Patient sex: M
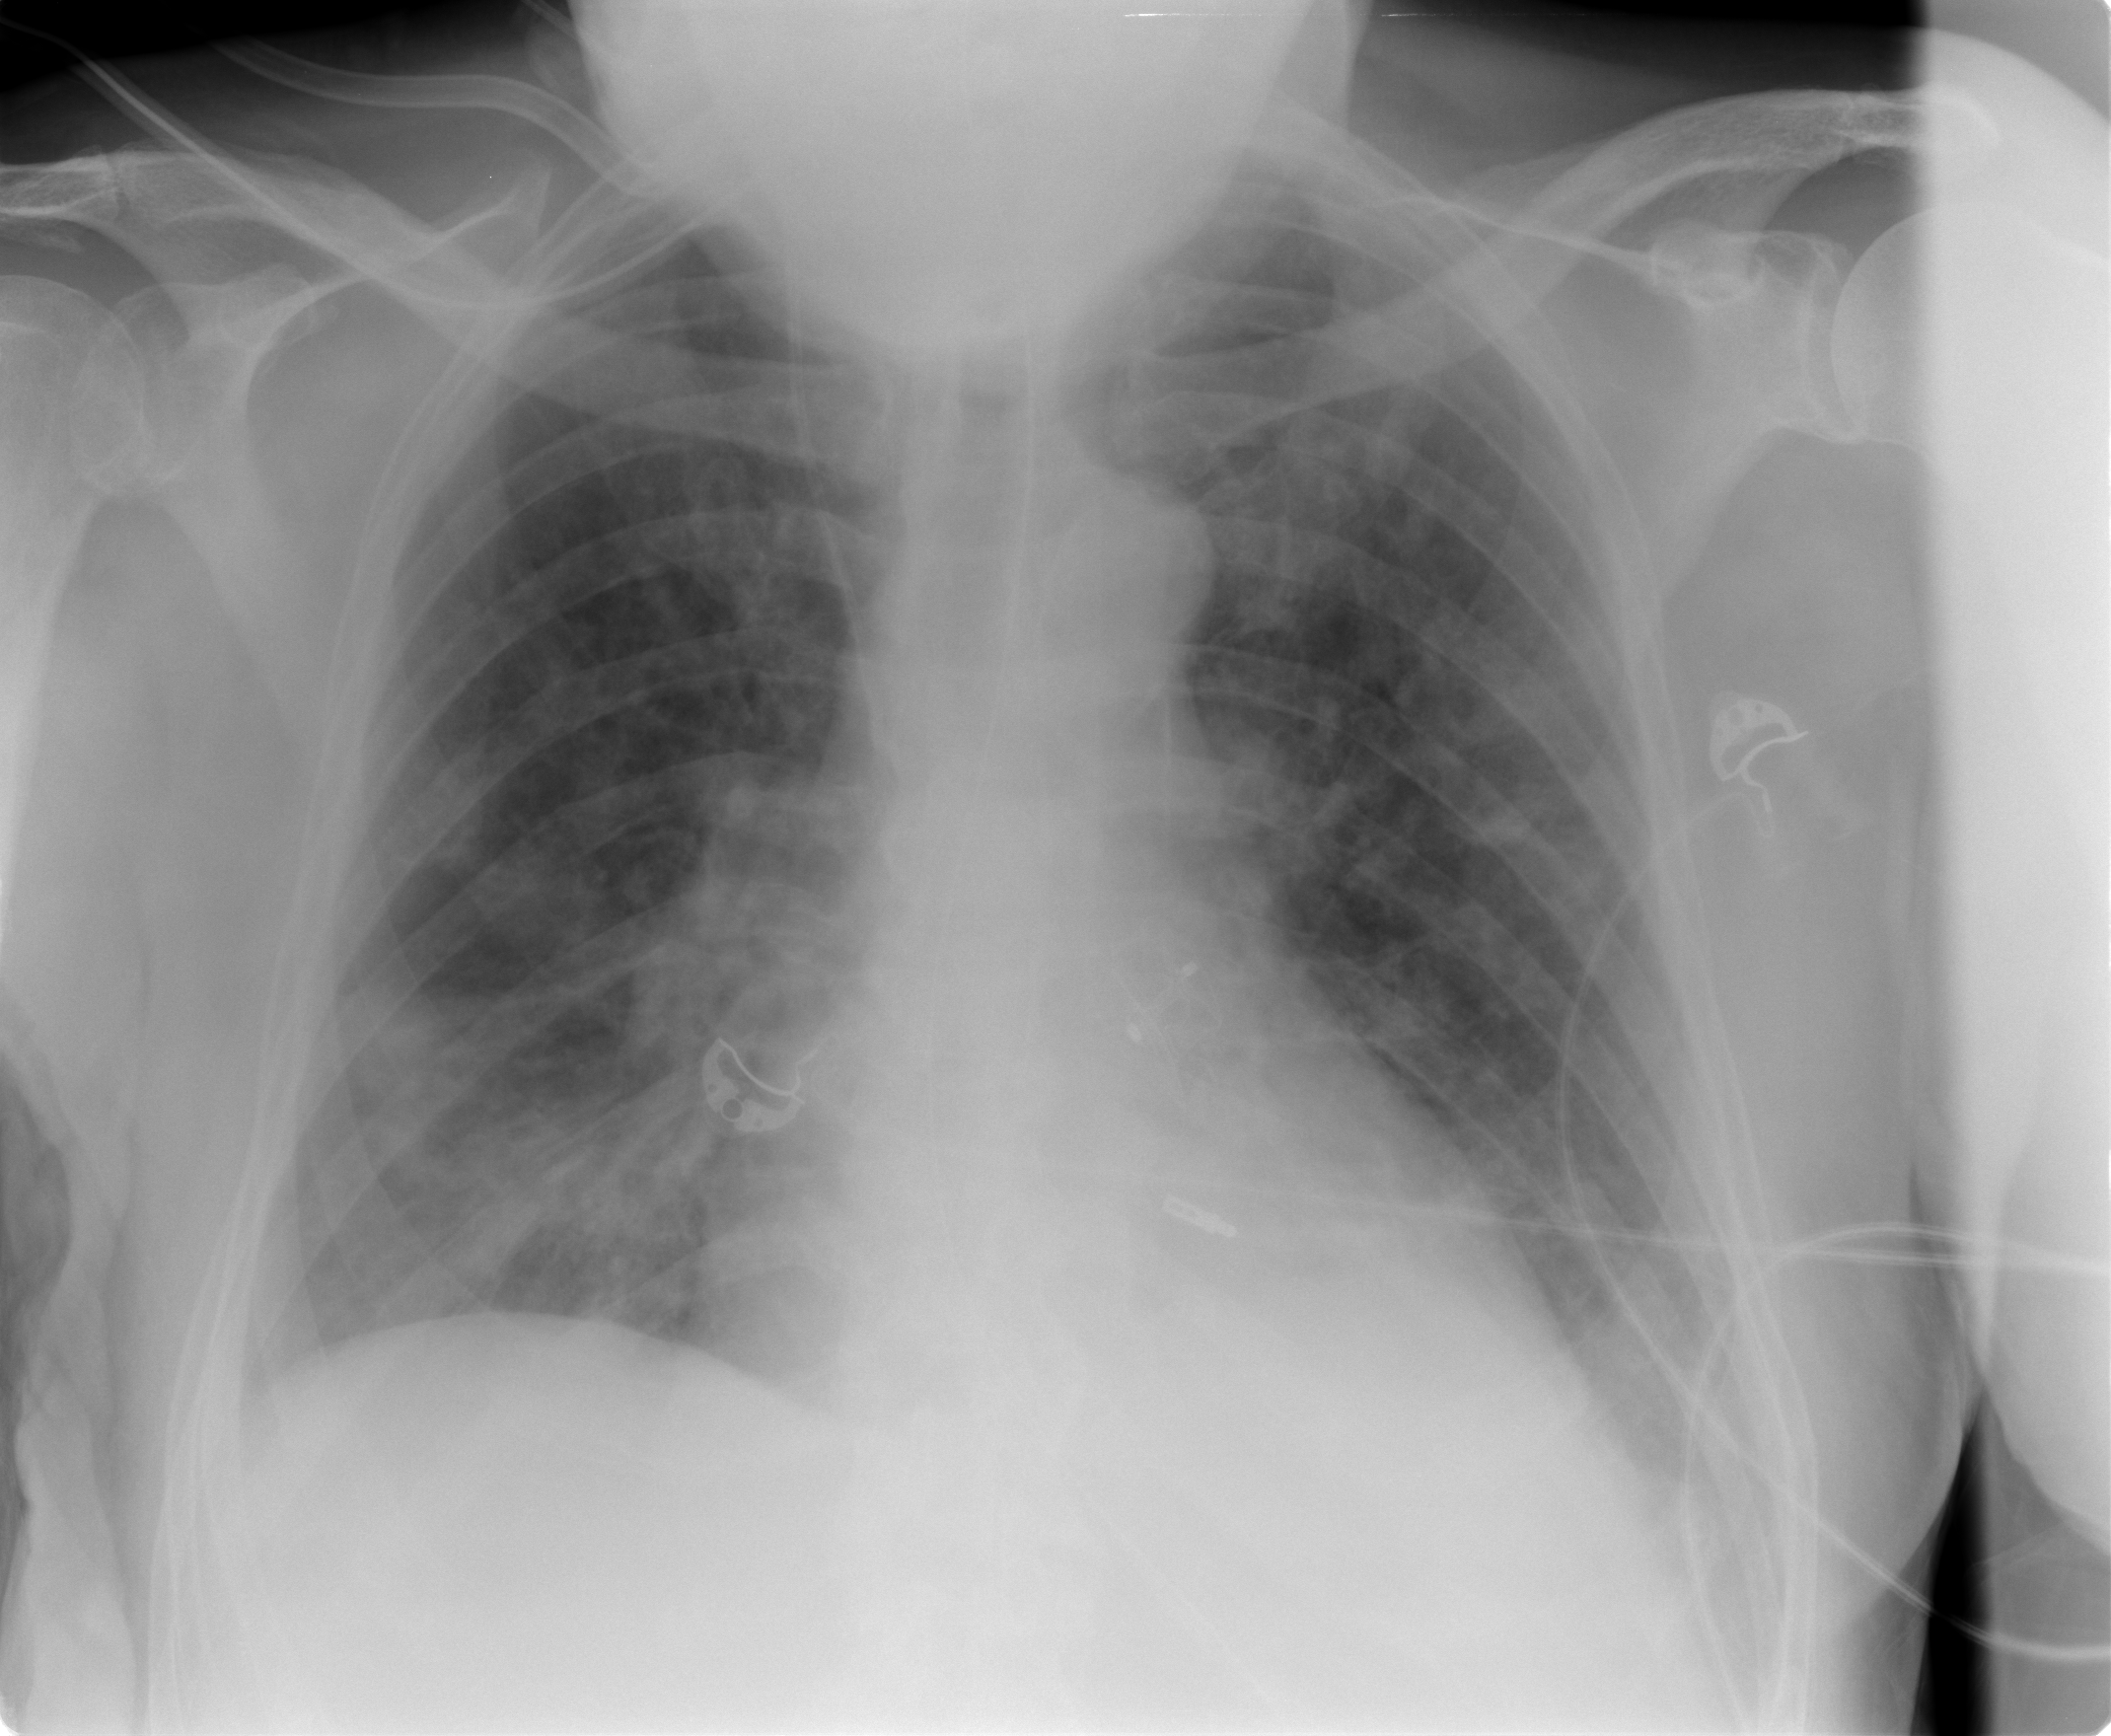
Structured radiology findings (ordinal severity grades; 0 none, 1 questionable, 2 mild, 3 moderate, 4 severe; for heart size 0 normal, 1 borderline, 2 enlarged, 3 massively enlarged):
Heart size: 2
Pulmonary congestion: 1
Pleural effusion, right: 1
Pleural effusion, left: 1
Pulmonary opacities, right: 2
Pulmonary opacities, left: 1
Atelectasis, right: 2
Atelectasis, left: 1